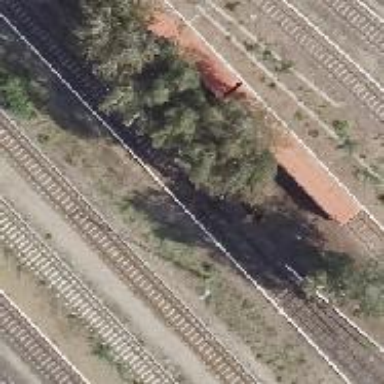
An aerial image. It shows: Railway switch.